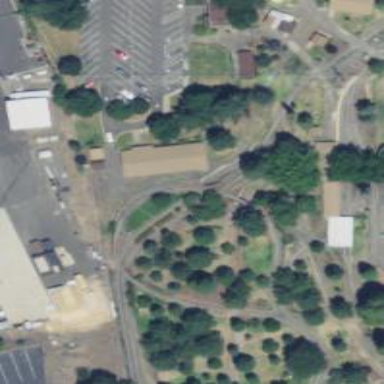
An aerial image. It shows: Miniature railway.